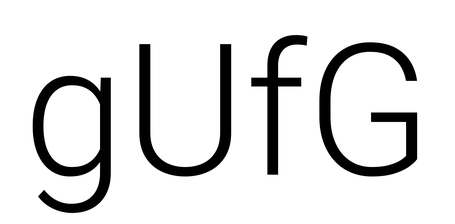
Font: Roboto_Light